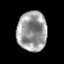
Tissue: prostate
Cell type: Epithelial cells
Senescence score: 0.3583
Nuclear area (px): 1138
Mean DAPI intensity: 158.115